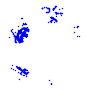
Particle: proton